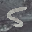
Label: 5